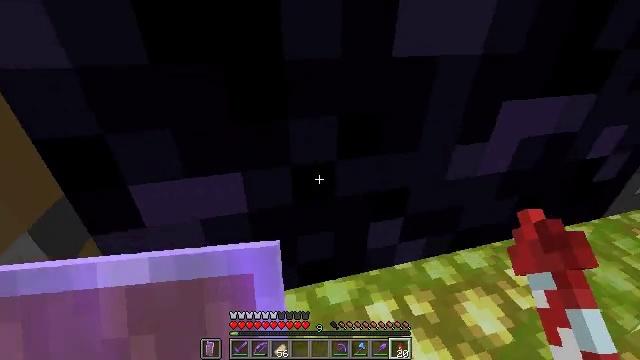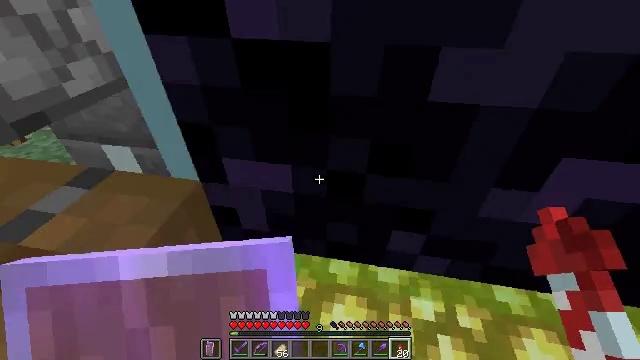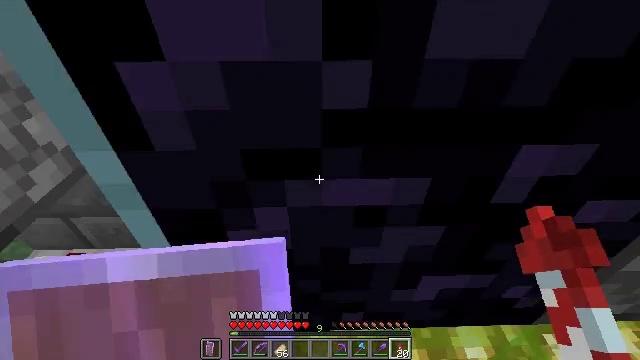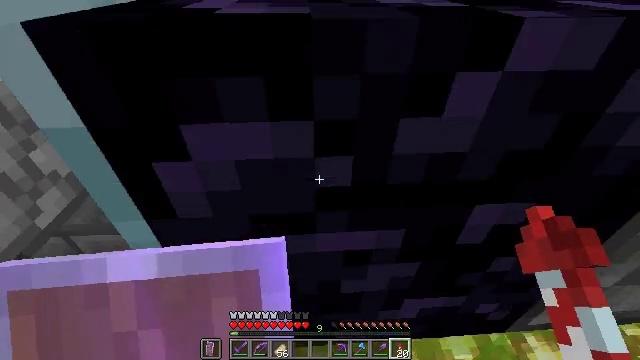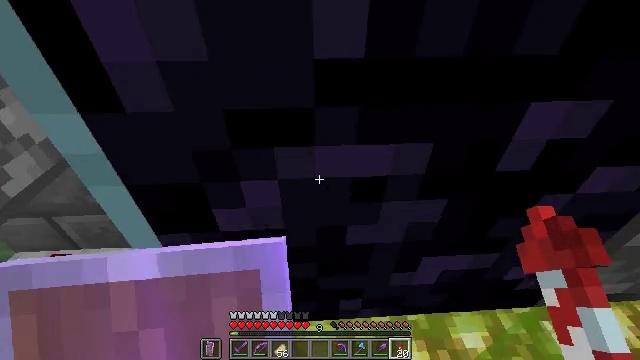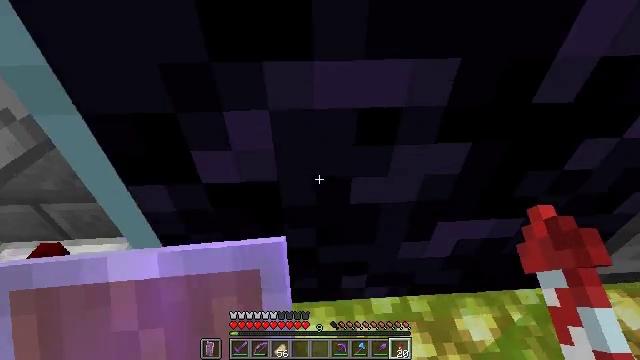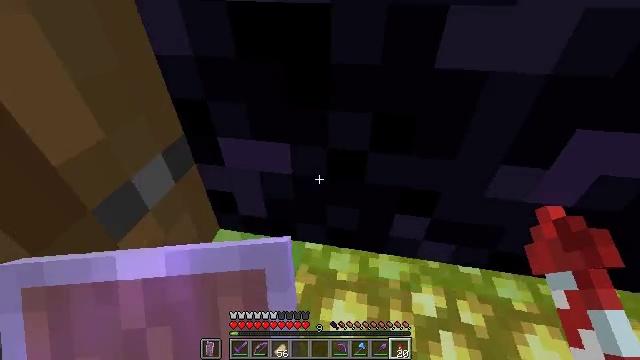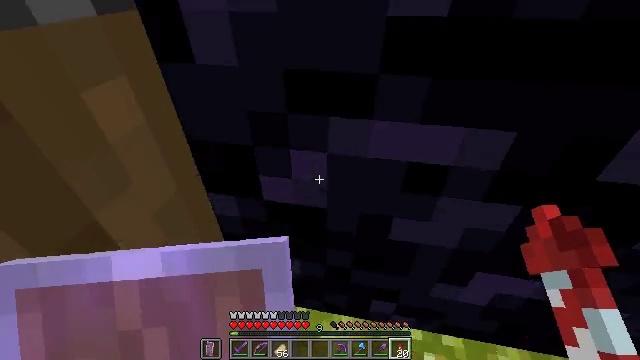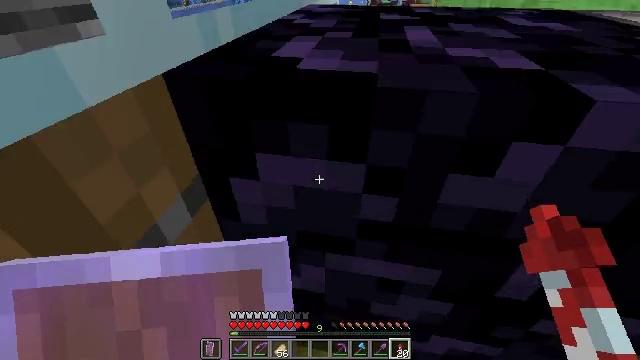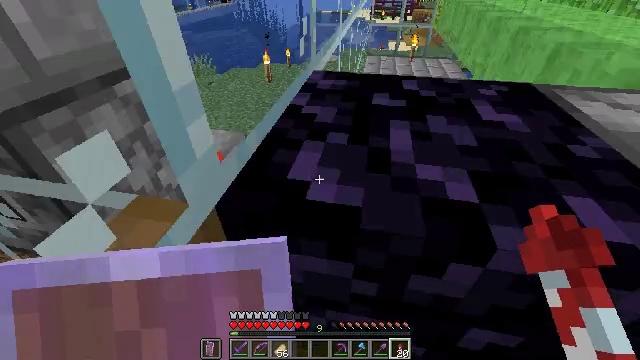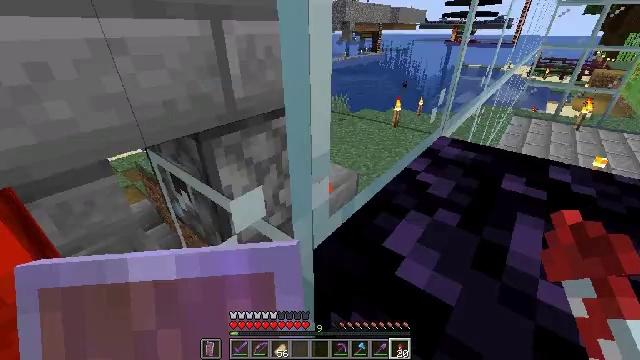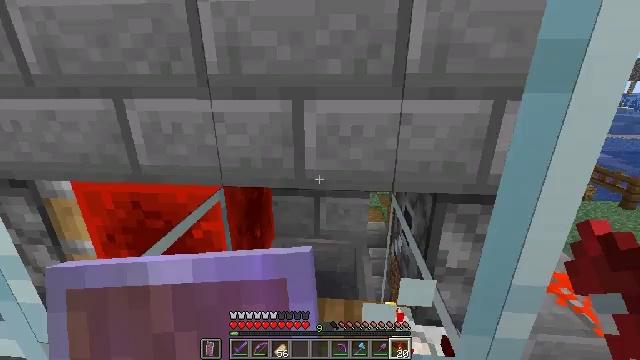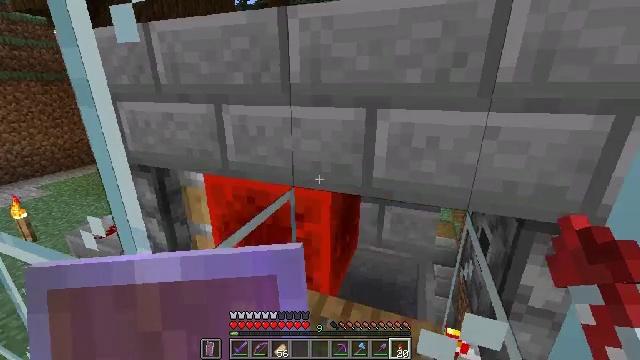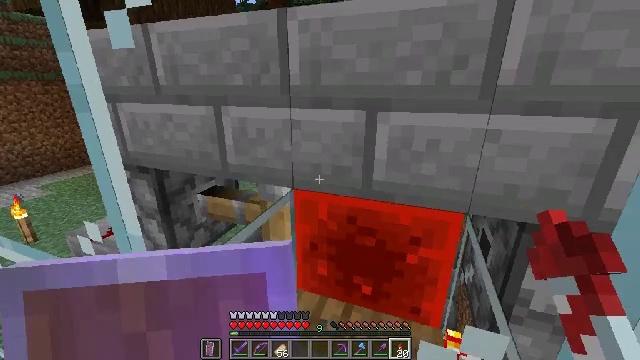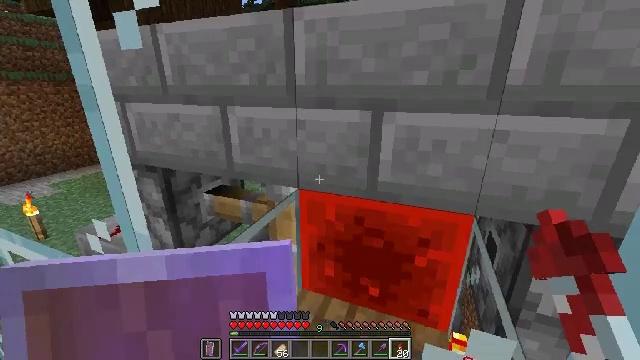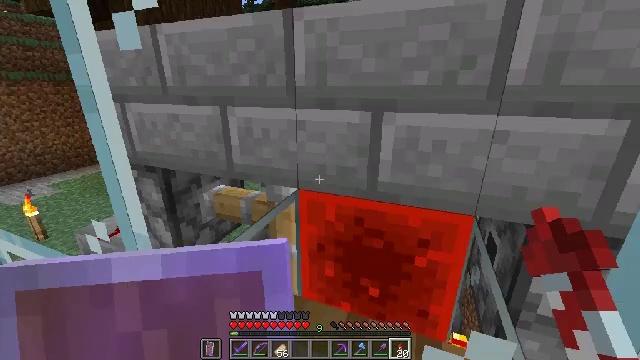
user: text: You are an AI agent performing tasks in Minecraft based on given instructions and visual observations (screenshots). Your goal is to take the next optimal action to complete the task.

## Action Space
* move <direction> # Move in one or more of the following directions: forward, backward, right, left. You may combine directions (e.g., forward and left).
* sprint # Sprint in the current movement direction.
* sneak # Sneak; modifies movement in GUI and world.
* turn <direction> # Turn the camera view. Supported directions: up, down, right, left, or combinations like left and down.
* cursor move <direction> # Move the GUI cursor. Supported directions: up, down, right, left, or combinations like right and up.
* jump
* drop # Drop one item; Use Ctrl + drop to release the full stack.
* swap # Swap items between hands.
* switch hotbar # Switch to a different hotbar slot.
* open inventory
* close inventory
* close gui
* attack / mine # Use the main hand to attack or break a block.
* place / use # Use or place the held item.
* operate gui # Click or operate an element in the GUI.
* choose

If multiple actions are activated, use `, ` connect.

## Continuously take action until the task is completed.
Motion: motion action
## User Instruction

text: Mine the spruce trapdoor by breaking it.
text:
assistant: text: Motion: turn right
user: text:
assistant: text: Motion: turn right
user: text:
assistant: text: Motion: turn right
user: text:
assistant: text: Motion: no_op
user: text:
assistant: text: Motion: no_op
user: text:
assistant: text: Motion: no_op
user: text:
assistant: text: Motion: no_op
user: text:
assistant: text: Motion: no_op
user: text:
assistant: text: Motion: no_op
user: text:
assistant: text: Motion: move right, turn left and up
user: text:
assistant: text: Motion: move right, turn left and up
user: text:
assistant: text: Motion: move right, turn left
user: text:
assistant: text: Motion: no_op
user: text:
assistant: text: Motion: turn left
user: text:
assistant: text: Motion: no_op
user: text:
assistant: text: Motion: no_op
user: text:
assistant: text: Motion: no_op
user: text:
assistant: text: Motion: no_op
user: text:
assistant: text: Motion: no_op
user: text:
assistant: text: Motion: no_op
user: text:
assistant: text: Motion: no_op
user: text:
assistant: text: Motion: no_op
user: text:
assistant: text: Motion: turn right and down
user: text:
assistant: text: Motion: turn right and down
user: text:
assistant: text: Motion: no_op
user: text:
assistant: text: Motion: no_op
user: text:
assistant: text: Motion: no_op
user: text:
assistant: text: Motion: no_op
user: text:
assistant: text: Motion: no_op
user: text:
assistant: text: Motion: turn down